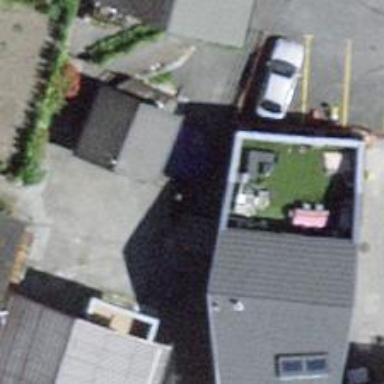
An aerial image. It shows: Alleyway designated as service road.